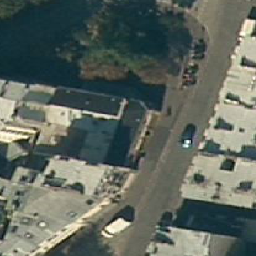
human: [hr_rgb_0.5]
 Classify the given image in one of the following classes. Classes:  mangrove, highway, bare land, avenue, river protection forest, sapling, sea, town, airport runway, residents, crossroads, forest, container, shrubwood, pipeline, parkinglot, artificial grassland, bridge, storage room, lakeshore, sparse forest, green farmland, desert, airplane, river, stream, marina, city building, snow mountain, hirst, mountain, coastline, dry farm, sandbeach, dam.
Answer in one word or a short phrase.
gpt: city building